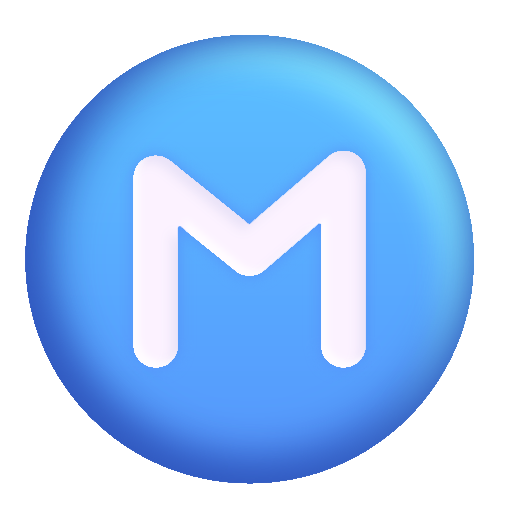
circled m color